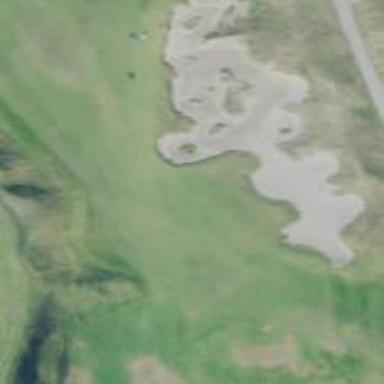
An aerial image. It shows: Sand bunker on golf course.